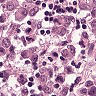
Metastatic tissue present: yes